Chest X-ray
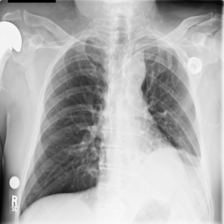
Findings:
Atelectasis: negative
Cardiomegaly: negative
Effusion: negative
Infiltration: negative
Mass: negative
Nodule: negative
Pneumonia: negative
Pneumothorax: negative
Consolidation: negative
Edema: negative
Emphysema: negative
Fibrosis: negative
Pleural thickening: negative
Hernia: negative